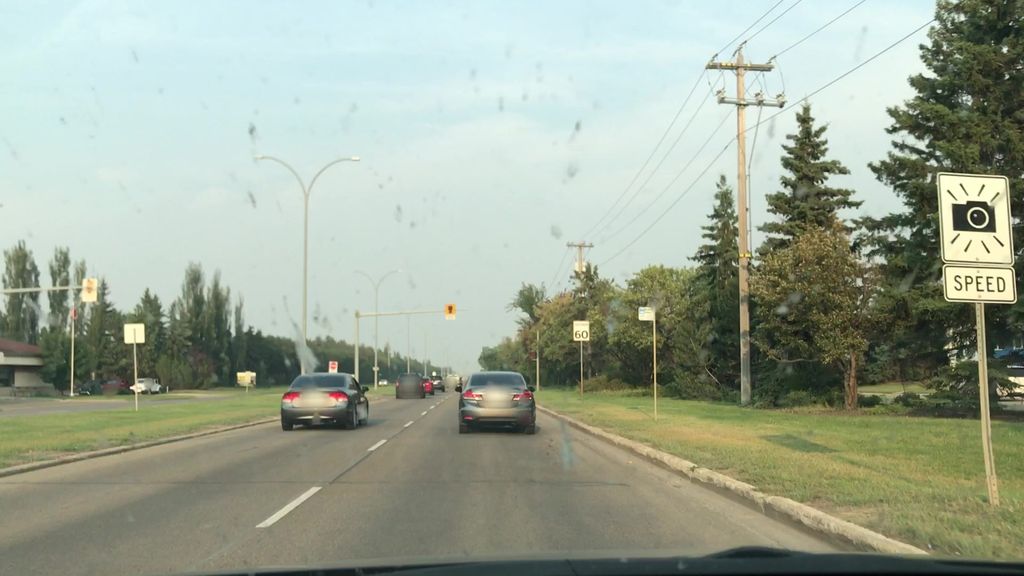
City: edmonton